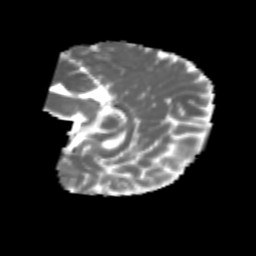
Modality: MD
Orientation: sagittal
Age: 7
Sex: male
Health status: healthy